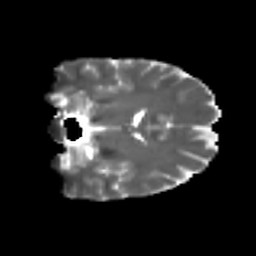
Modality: T2w
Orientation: coronal
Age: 41
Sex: female
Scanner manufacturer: ge
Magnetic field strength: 3 T
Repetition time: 7.8 s
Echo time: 0.0606 s